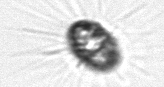
Label: Corethron_hystrix